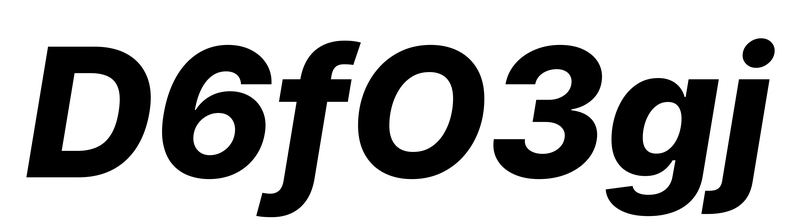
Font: Inter-Italic_ExtraBold_Italic